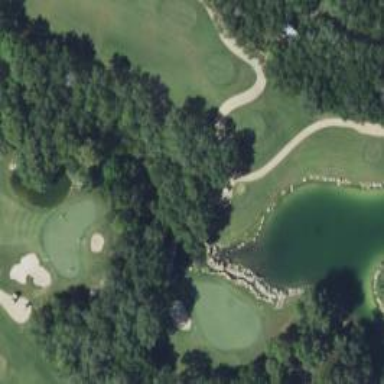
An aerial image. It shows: Pathway for golfing.